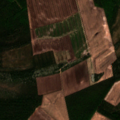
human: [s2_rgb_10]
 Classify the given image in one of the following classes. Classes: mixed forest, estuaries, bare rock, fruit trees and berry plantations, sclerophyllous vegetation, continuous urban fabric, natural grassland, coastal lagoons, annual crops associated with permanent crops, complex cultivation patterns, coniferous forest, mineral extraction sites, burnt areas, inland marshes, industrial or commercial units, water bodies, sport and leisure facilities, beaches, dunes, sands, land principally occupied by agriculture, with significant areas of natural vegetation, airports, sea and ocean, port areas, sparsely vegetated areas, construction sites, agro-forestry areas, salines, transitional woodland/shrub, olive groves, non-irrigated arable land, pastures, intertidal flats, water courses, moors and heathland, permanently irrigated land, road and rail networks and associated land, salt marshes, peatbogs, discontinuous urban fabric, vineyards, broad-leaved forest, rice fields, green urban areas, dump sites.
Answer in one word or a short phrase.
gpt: non-irrigated arable land, coniferous forest, mixed forest, transitional woodland/shrub